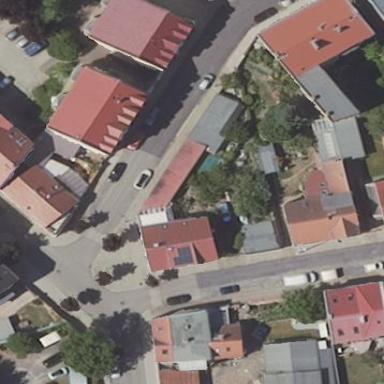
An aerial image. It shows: Group of garages.